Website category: auto
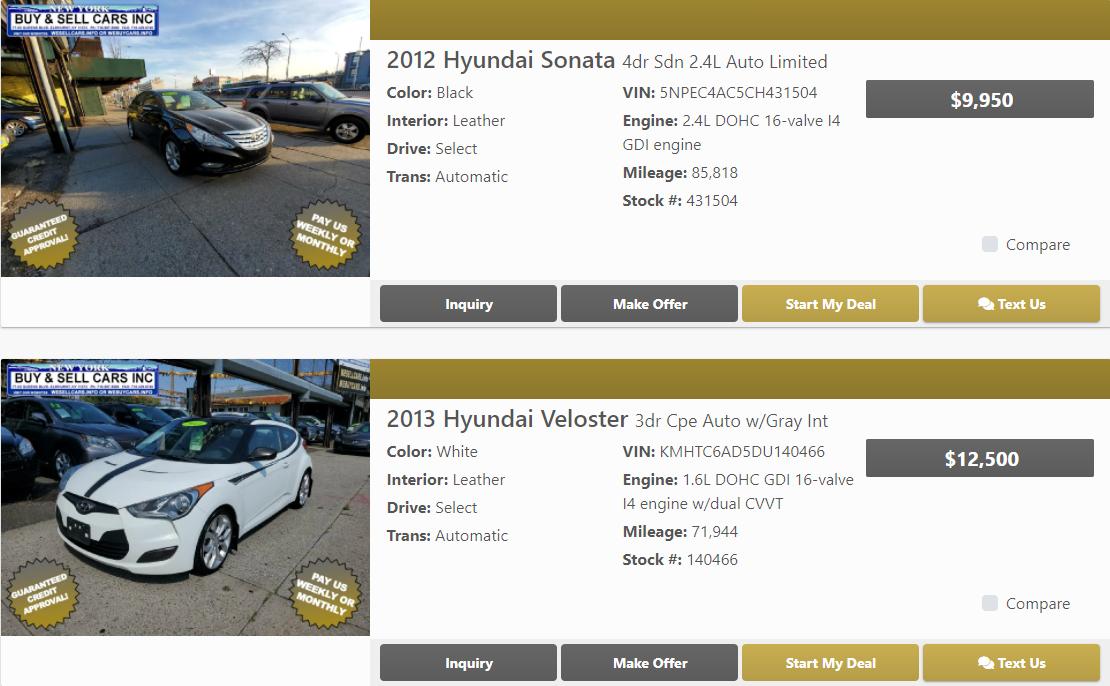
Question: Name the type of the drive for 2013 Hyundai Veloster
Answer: Select

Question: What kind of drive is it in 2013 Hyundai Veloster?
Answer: Select

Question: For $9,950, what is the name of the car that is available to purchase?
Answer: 2012 Hyundai Sonata

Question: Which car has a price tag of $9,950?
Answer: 2012 Hyundai Sonata

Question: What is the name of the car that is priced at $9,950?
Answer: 2012 Hyundai Sonata

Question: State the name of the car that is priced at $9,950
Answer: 2012 Hyundai Sonata

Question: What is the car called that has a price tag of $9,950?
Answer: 2012 Hyundai Sonata

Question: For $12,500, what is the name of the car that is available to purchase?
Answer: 2013 Hyundai Veloster

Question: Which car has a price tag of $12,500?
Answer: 2013 Hyundai Veloster

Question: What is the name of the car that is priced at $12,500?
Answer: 2013 Hyundai Veloster

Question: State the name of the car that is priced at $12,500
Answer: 2013 Hyundai Veloster

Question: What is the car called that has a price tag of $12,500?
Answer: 2013 Hyundai Veloster

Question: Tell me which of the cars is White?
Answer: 2013 Hyundai Veloster

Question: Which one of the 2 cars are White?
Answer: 2013 Hyundai Veloster

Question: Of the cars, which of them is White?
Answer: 2013 Hyundai Veloster

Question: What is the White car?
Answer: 2013 Hyundai Veloster

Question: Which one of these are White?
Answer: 2013 Hyundai Veloster

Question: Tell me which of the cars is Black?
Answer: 2012 Hyundai Sonata

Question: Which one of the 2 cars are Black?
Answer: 2012 Hyundai Sonata

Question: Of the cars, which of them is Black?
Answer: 2012 Hyundai Sonata

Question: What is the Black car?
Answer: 2012 Hyundai Sonata

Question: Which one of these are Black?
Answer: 2012 Hyundai Sonata

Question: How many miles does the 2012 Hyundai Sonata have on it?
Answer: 85,818

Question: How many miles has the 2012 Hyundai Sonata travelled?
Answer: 85,818

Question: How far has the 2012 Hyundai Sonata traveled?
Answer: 85,818

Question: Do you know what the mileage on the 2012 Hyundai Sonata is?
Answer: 85,818

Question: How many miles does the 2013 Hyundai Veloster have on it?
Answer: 71,944

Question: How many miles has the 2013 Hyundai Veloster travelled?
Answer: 71,944

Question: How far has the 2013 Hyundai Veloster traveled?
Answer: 71,944

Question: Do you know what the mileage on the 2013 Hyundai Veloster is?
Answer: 71,944